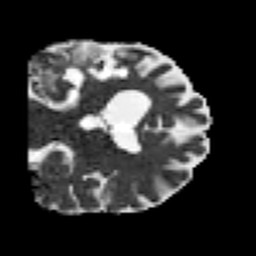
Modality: MD
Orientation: coronal
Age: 50
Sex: male
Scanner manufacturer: siemens
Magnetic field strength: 3 T
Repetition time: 7.3 s
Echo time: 0.087 s